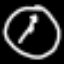
Label: clock